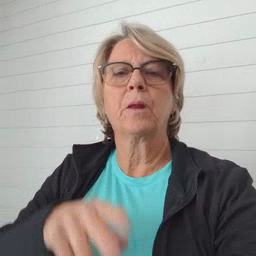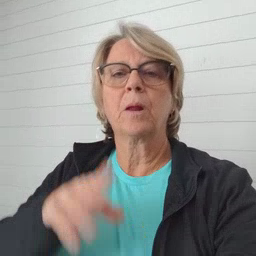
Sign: ride